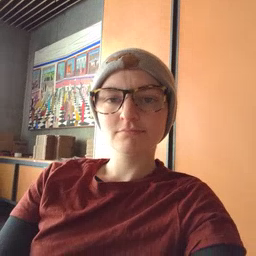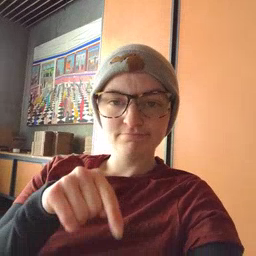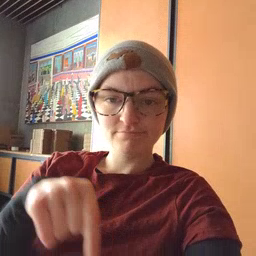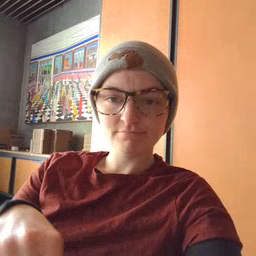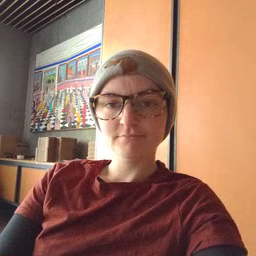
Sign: feet